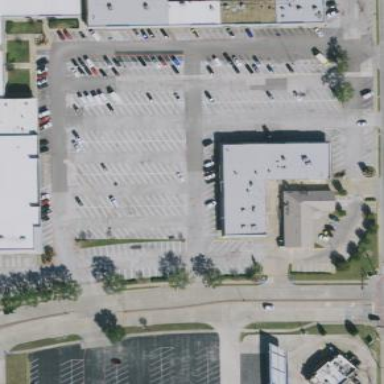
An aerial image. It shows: Retail area.